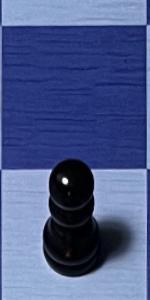
Label: Pawn_Black